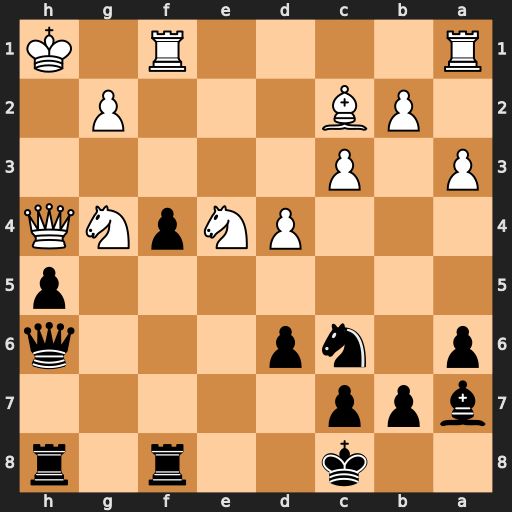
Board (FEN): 2k2r1r/bpp5/p1np3q/7p/3PNpNQ/P1P5/1PB3P1/R4R1K
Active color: b
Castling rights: -
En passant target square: -
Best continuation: hxg4 Qxh6 Rxh6+